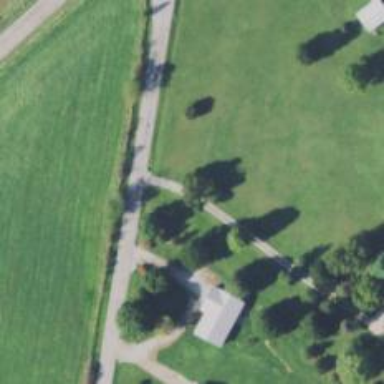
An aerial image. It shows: Driveway leading to service road.